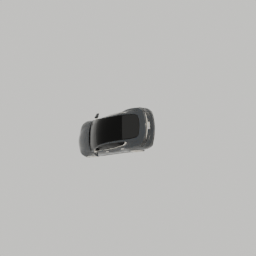
Label: mechanical